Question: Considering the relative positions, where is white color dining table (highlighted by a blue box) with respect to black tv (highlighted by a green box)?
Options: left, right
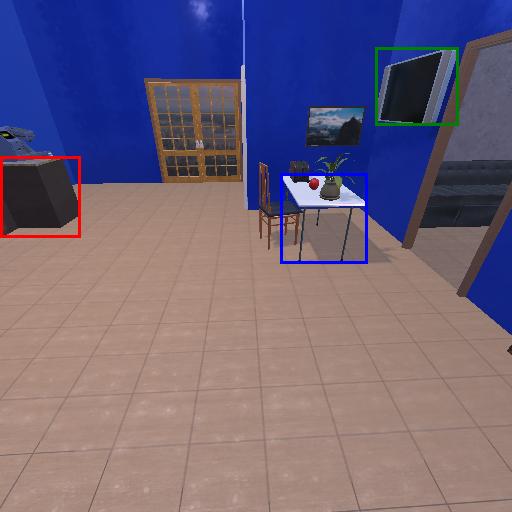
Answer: left